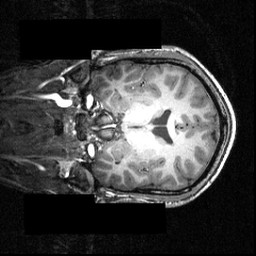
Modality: T1w
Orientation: coronal
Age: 21
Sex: male
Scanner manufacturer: siemens
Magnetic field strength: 3.951 T
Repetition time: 1.5 s
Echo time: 0.00335 s